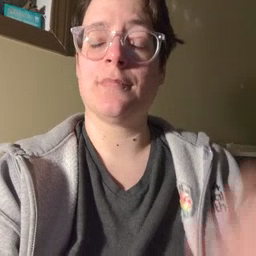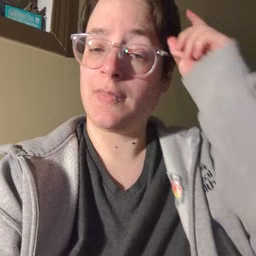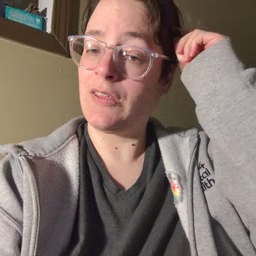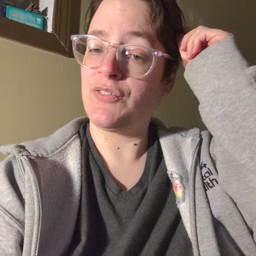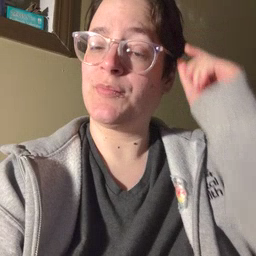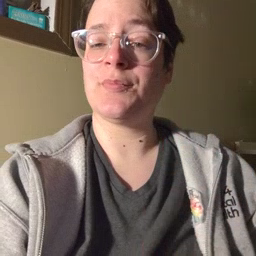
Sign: hair